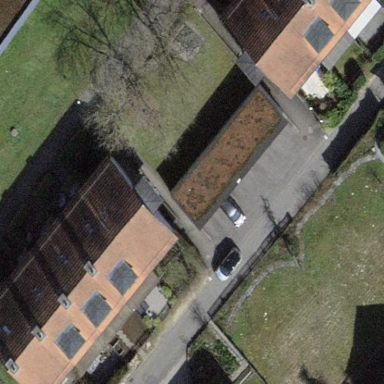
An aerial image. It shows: Group of garages.